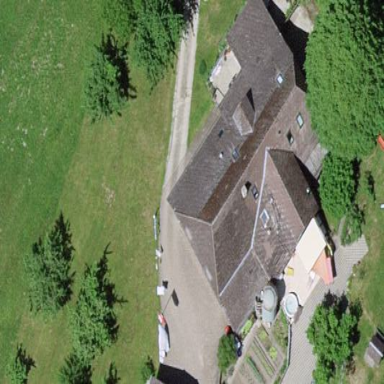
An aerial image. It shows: Farm building.